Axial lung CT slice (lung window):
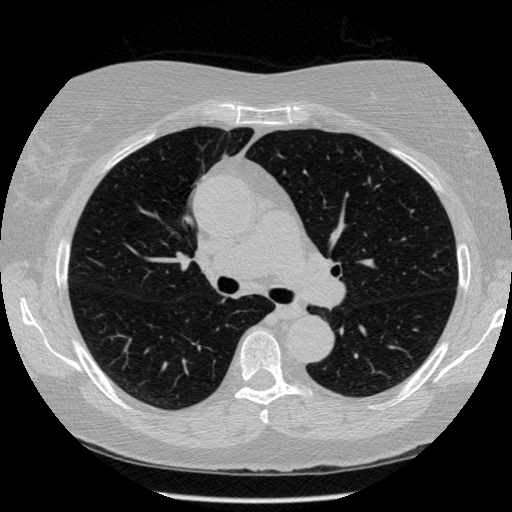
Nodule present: no